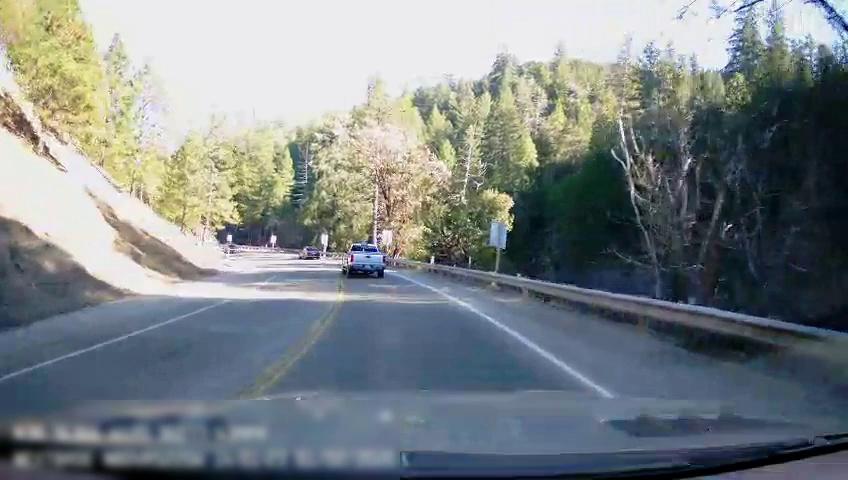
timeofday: Day
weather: Sunny
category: Drivable Space
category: Drivable Space
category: Vehicles | Truck
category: Vehicles | Car
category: Lanes | Opposite Lane
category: Lanes | Current Lane
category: Lanes | Opposite Lane
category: Lanes | Current Lane